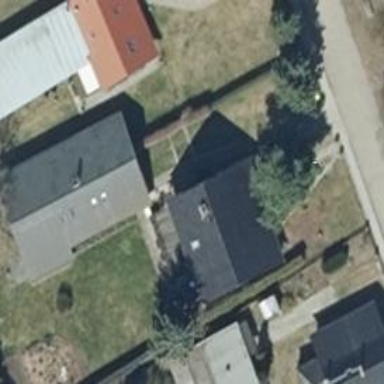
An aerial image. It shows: Building with gabled roof. The roof is dark grey and oriented along the building.